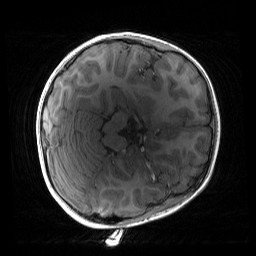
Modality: T1w
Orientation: axial
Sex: male
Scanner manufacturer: siemens
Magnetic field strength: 3 T
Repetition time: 1.9 s
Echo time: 0.00243 s